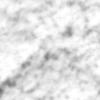
Label: no_change